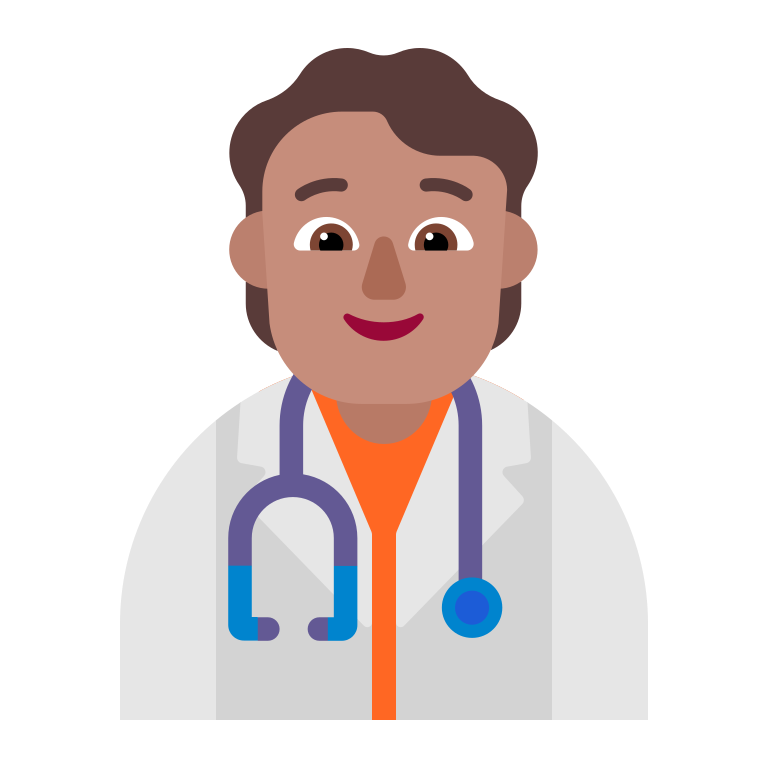
health worker flat